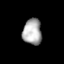
Tissue: lung
Cell type: T cells
Senescence score: 0.2416
Nuclear area (px): 477
Mean DAPI intensity: 172.002